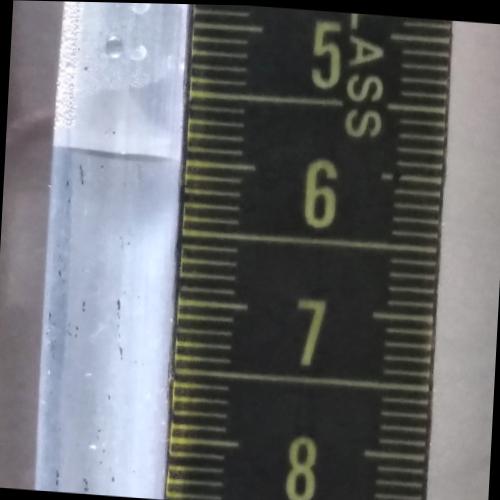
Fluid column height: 6.0 cm